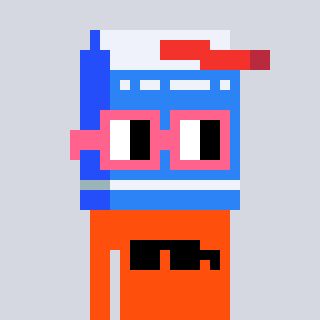
a pixel art character with square pink glasses, a milk-shaped head and a orange-colored body on a cool background